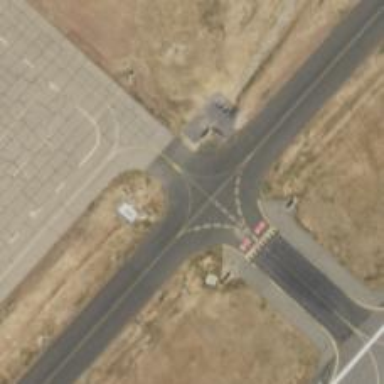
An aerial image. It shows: Image of taxiway at airport.